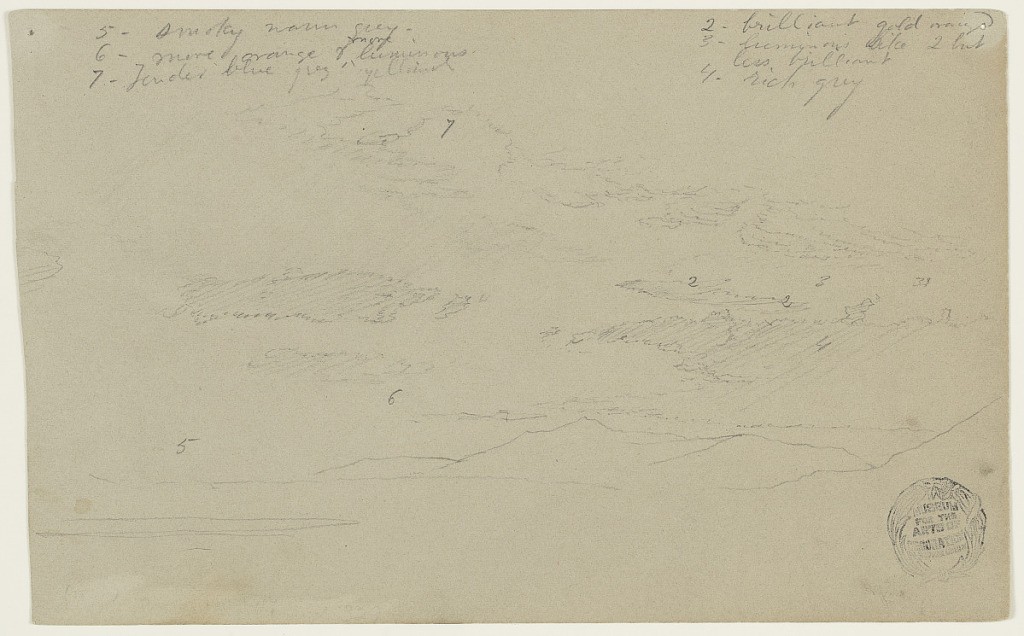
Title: Catskill Mountains at Sunset, Hudson, New York
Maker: Frederic Edwin Church, American, 1826–1900
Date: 1860–1880
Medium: Graphite on gray wove paper
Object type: drawing
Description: Landscape sketch showing a view of the Catskill Mountains and the Hudson River Valley looking southwest from the artist's property in Hudson, New York. A portion of the Hudson River is visible at lower left, while Overlook Mountain is prominently visible at center as the tallest and sharpest peak in the ridge. Above, numerous puffy clouds are variously lit by the setting sun.